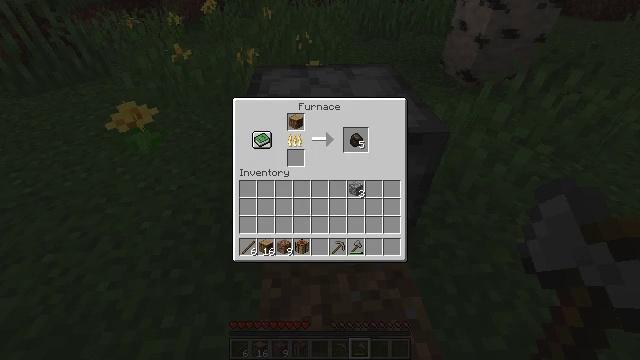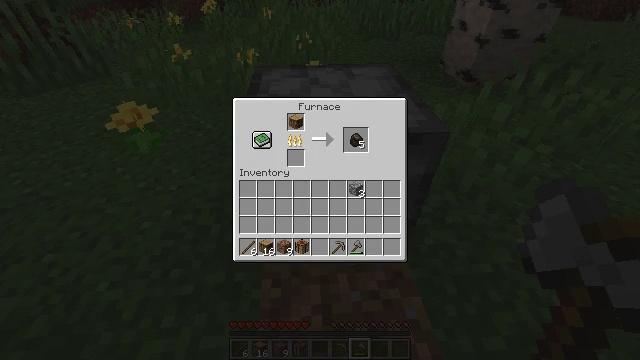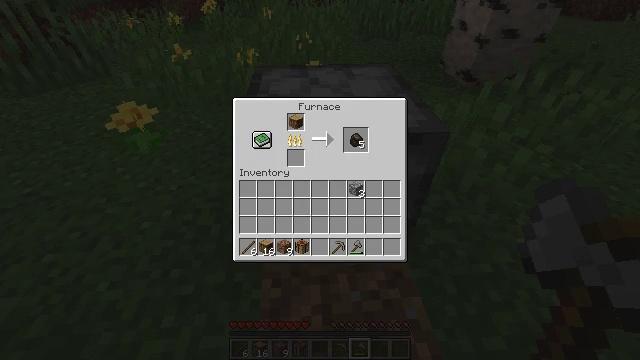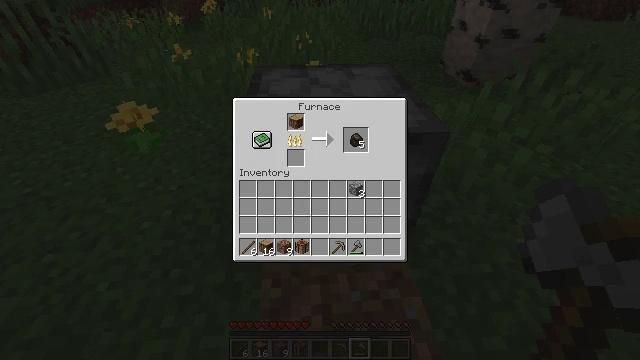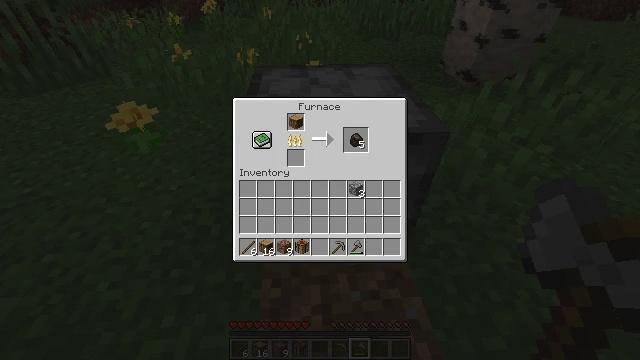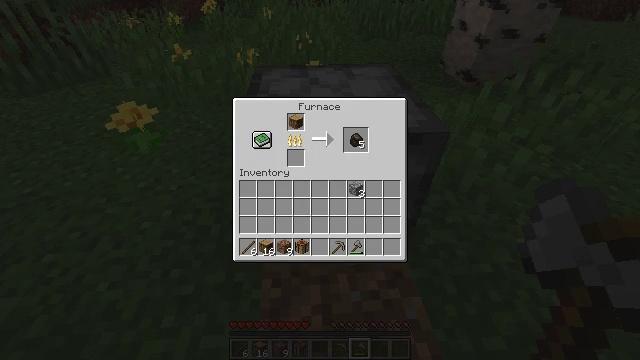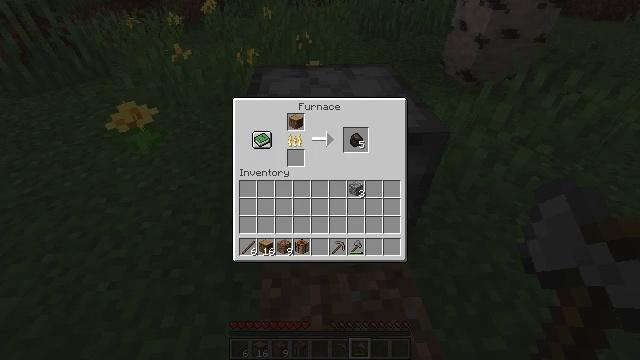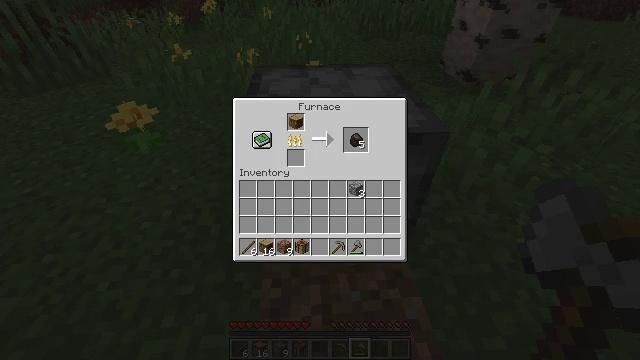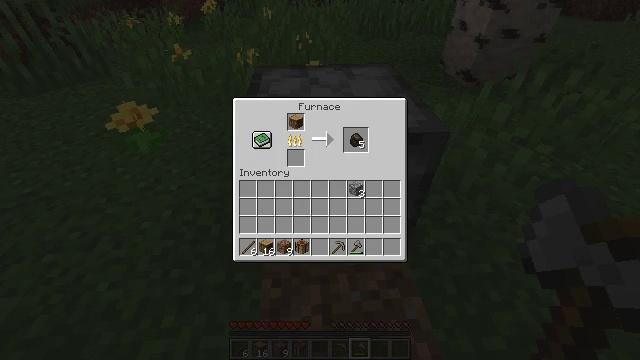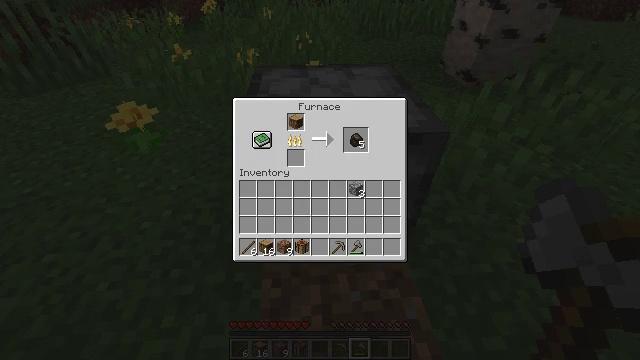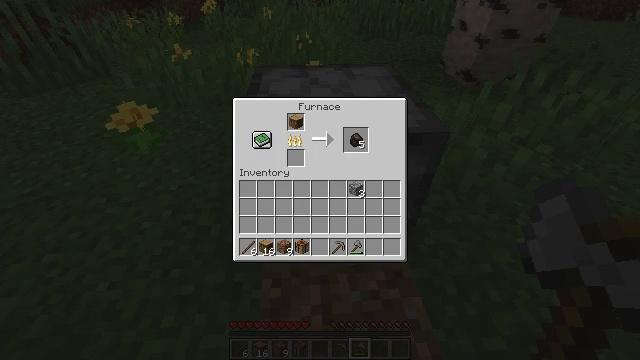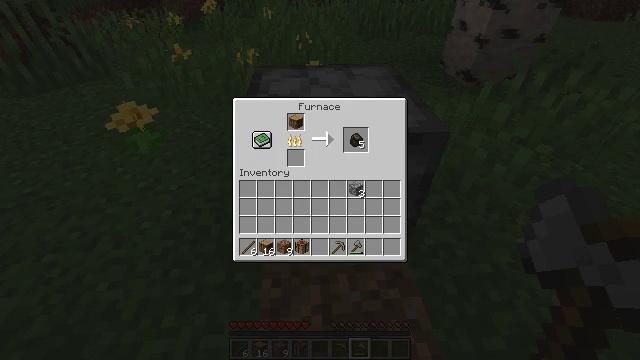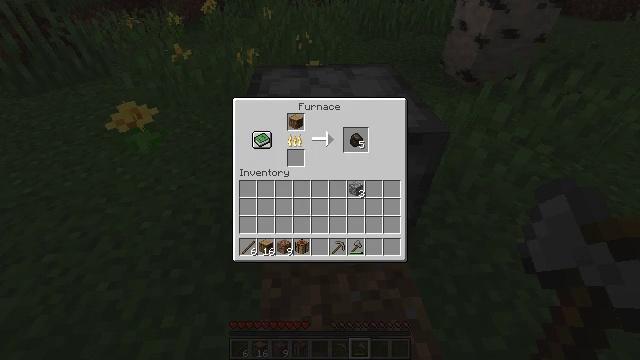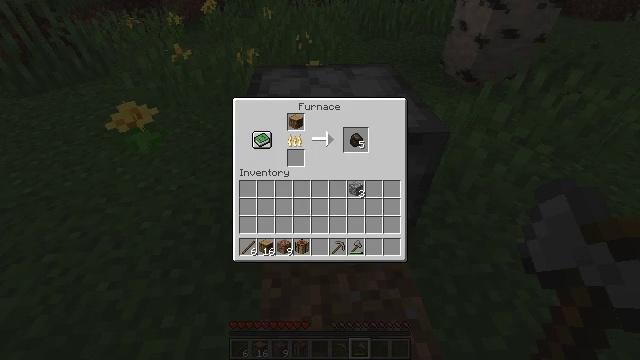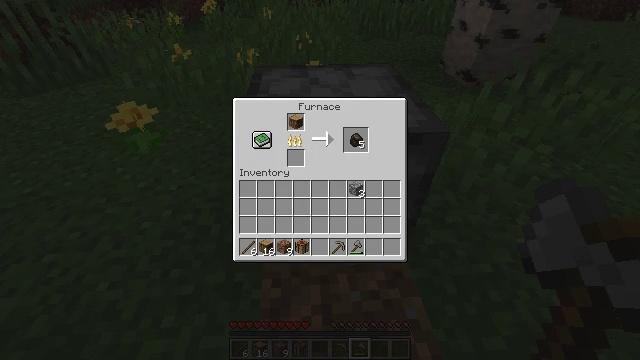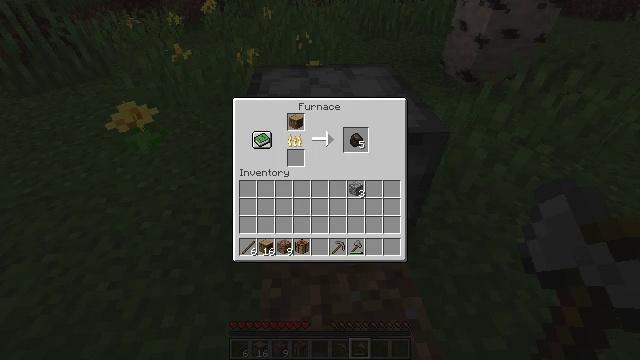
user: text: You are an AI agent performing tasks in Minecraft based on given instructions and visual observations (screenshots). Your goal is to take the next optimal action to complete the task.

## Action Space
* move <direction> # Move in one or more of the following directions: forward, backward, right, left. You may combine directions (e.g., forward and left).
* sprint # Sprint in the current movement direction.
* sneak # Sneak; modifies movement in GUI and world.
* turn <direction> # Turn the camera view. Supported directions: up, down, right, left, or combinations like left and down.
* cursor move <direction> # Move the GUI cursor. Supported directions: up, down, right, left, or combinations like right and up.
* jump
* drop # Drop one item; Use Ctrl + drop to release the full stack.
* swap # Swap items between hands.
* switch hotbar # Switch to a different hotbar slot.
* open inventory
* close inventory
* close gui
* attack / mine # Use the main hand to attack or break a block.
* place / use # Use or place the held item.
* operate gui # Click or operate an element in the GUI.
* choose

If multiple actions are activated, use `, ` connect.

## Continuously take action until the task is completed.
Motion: motion action
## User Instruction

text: Put wood logs in a furnace to craft charcoal.
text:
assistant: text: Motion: no_op
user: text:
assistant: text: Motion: no_op
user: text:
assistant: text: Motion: no_op
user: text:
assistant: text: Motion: no_op
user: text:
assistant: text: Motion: no_op
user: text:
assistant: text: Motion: no_op
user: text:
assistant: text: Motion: no_op
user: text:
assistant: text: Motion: no_op
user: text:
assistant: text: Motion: no_op
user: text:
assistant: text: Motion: no_op
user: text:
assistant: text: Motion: no_op
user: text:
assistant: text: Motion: no_op
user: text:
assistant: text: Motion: no_op
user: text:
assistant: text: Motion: no_op
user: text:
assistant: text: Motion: no_op
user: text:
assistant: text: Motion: no_op
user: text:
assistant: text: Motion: no_op
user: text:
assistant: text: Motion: no_op
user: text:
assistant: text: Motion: no_op
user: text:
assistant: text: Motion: no_op
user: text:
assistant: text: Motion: no_op
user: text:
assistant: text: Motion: no_op
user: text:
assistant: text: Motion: no_op
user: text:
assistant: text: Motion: no_op
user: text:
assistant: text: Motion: no_op
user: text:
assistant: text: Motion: no_op
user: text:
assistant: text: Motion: no_op
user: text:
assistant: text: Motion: no_op
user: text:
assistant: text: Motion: no_op
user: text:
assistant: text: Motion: no_op